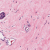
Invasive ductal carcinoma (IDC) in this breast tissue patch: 0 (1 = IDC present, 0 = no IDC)